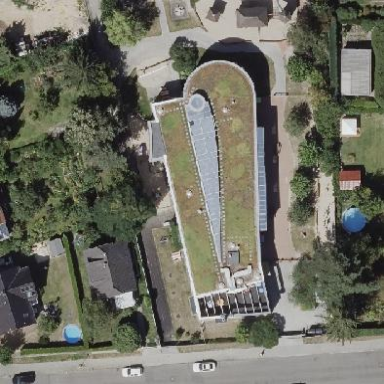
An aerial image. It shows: Kindergarten building.